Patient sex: M
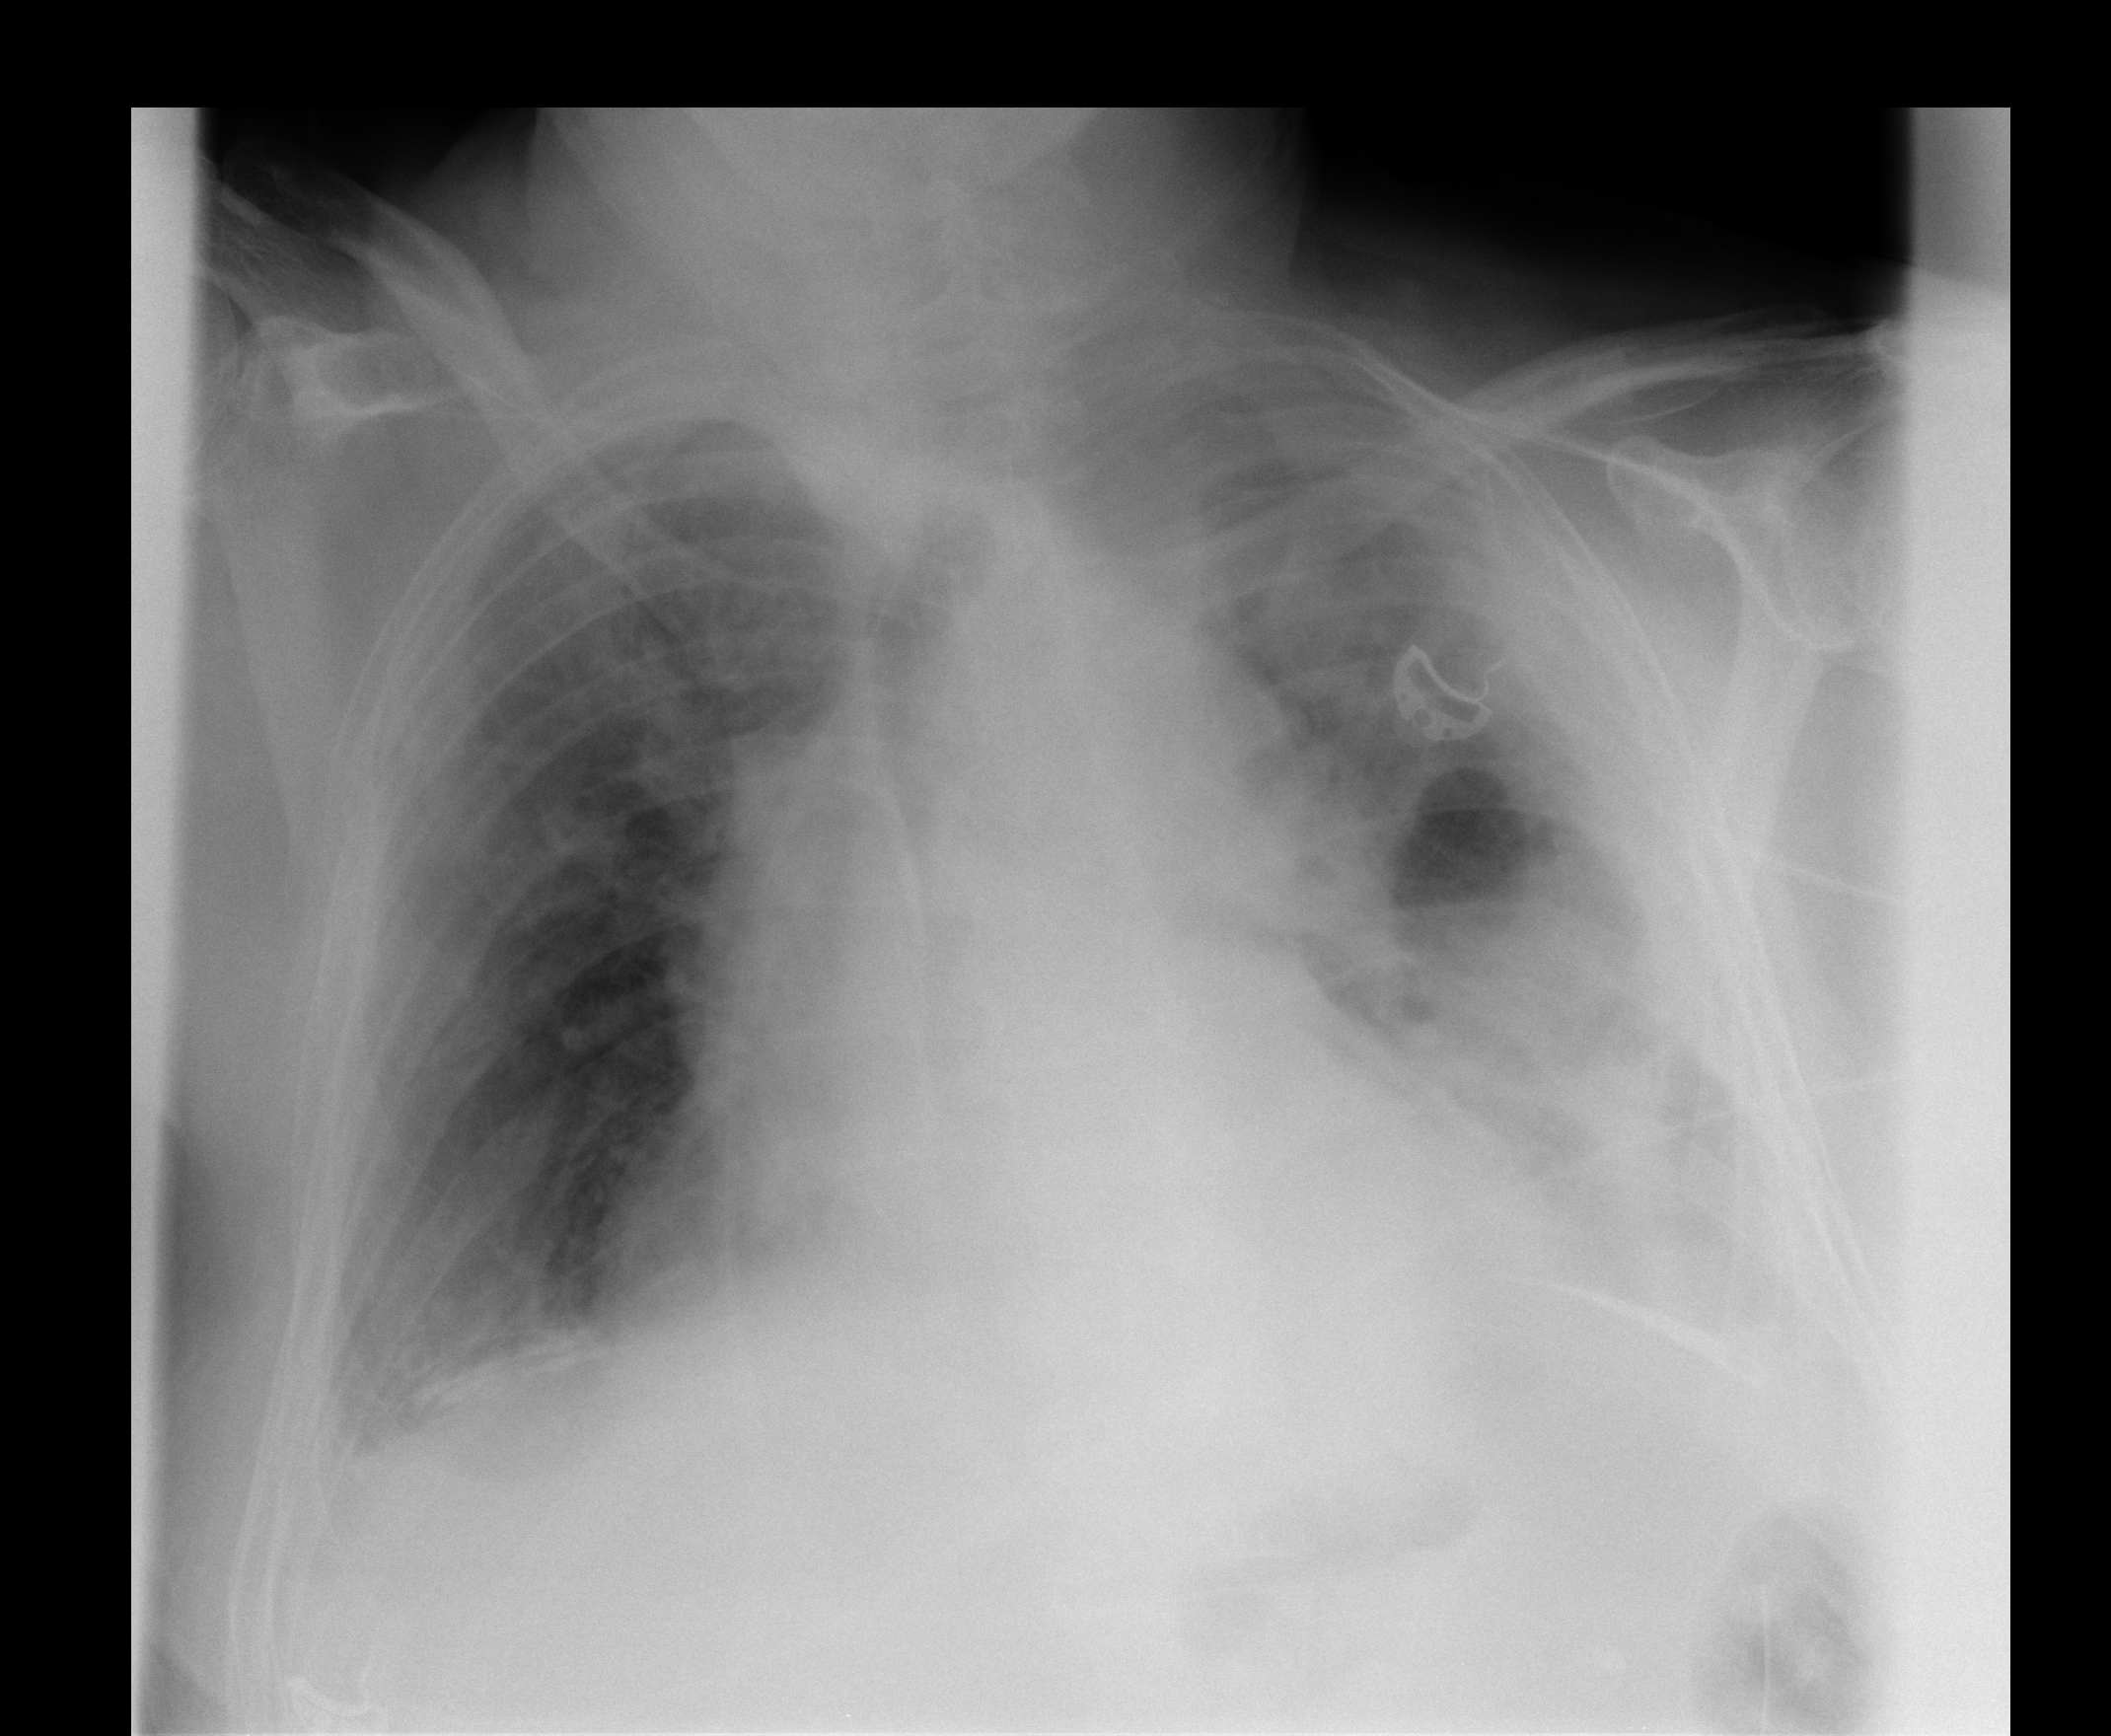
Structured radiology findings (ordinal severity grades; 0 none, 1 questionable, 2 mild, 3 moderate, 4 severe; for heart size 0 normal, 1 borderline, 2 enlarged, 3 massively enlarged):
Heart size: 2
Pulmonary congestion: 2
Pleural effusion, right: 2
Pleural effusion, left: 3
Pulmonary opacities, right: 0
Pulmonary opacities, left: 2
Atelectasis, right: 2
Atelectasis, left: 3